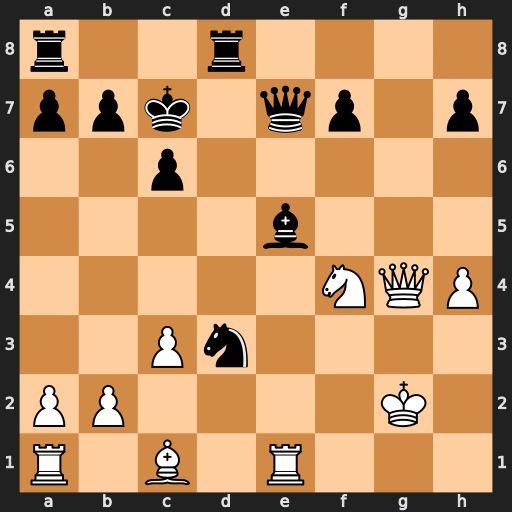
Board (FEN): r2r4/ppk1qp1p/2p5/4b3/5NQP/2Pn4/PP4K1/R1B1R3
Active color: w
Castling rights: -
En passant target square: -
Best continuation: Nxd3 Rxd3 Rxe5 Qxe5 Bf4